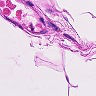
Metastatic tissue present: no